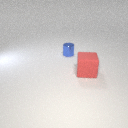
large red rubber cube to the right of small blue metal cylinder